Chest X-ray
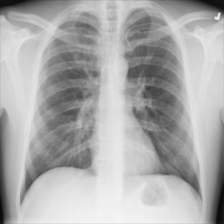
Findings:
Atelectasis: negative
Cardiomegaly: negative
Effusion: negative
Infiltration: negative
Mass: negative
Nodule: negative
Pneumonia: negative
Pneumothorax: negative
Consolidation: negative
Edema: negative
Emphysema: negative
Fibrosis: negative
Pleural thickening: negative
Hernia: negative